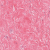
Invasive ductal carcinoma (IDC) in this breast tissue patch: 0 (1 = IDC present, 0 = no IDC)